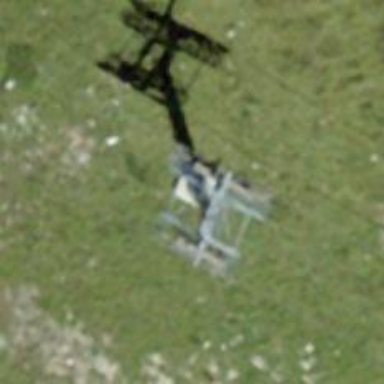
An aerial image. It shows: Pylon for aerialway.